Question: I have a ContenView with a LinearLayout containing a few TextViews and then a TabHost.
The TabHost has 3 tabs which may contain a ListActivity with many items, and thus require scrolling.
Currently the FrameLayout automatically gets a vertical scrollbar, but I want to have a scrollbar on the main view.
Ie. when I scroll down to view the rest of the ListActivity in my current tab I want the TextView above the tab to scroll out of sight.
Any ideas?
Take a look at this screenshot I made to clarify.
The left screen is how it currently is. The right one is photoshopped to what I want to achieve.

---
solved it using a workaround not requiring internal scroll
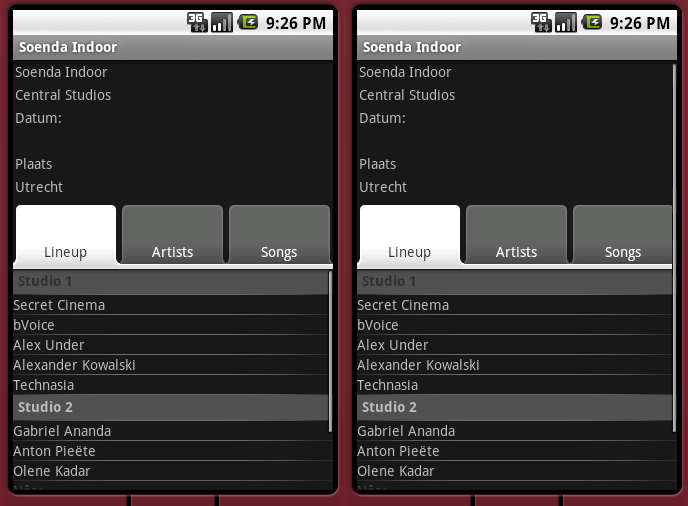
Answer: To my knowledge you cannot do this with a tabhost. You might want to reconsider how your layout is designed, this is how I would approach this problem:
'''
1 ListView with 2 headers
Header 1 : your textviews
Header 2 : 3 tab like buttons
'''
With the three tab like buttons you can control the content that is displayed in the list like it is a tabhost. This way the scroll bar will display the way you want it to.